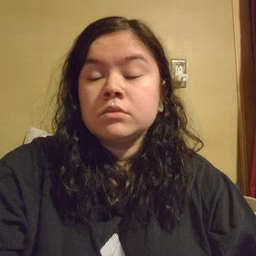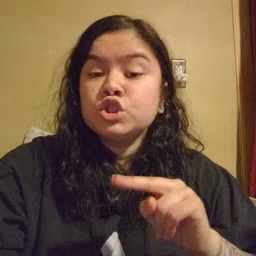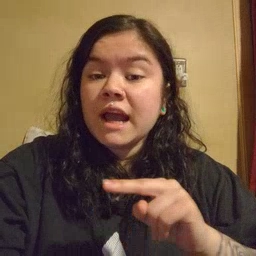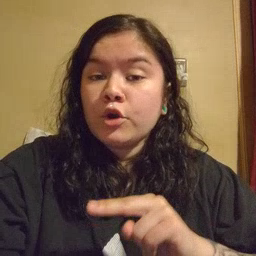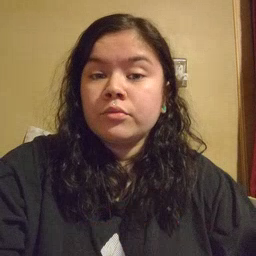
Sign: chair